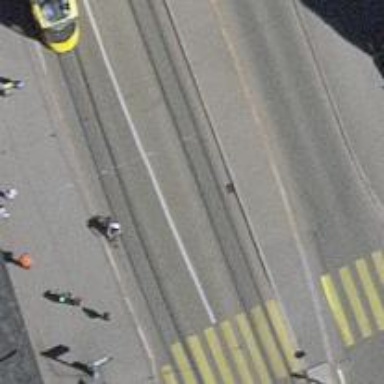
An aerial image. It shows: Tram stop with public transport connection.